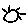
Label: sun